Question: I want to create some control which looks like "Select | Select All | Paste"

I want the control popover when a button tapped.
Is this control implemented in UIKit? How to create one?
Special thanks!
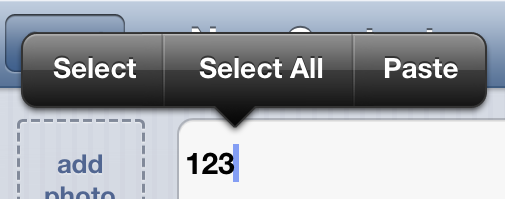
Answer: This is 'UIMenuController'. It's slightly weird to use, see <URL> or custom 'UIView' subclasses.